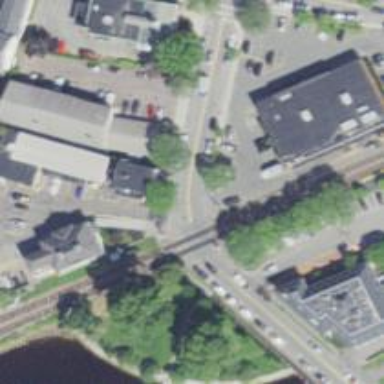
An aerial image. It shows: Railway crossing.